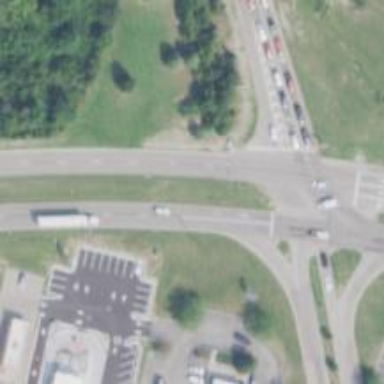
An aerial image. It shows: Primary highway.